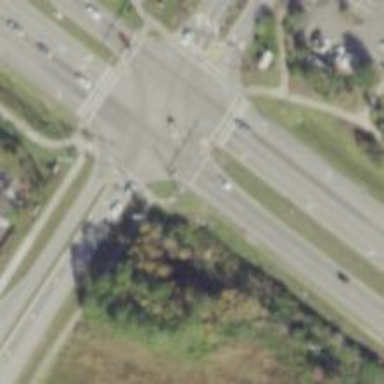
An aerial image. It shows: Marked crossing on footway.